Question: I just followed the 'https://firebase.google.com/docs/analytics/get-started?authuser=0' to install Firebase Analytics in my Android app.
Also, I give some permissions like
'''
<uses-permission android:name="android.Manifest.permission.RECORD_AUDIO"/>
<uses-permission android:name="android.permission.ACCESS_FINE_LOCATION"/>
'''
in the manifest.
My current issue is I can see the in internal error when I click the Analytics Dashboard in the 'console.firebase.google.com'.

Also, I can't see any events even I log event like this.
'''
Bundle params = new Bundle();
params.putInt("ButtonID", v.getId());
params.putString("ButtonName", "MigraineButton");
mFirebaseAnalytics.logEvent(FirebaseAnalytics.Event.SELECT_CONTENT, params);
'''
P.S: Also, I tried to open this dashboard in the chrome ignitor or firefox.
Please teach me what is the issue.
Thank you.
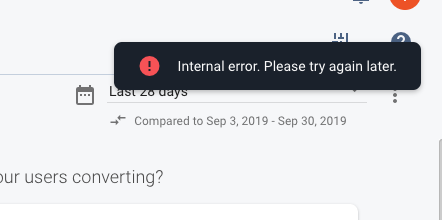
Answer: 'can you ask an owner of the project to grant you access to the Analytics report from the Google Analytics console'
I contacted the firebase support team and I get this message from the firebase support team.
I get this issue because my client didn't grant Google Analytics console access to me. So you need to grant Google Analytics console access too to solve this problem.
Thank you.